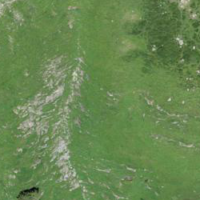
EUNIS habitat code: 23
Species observed at this site:
Capra ibex